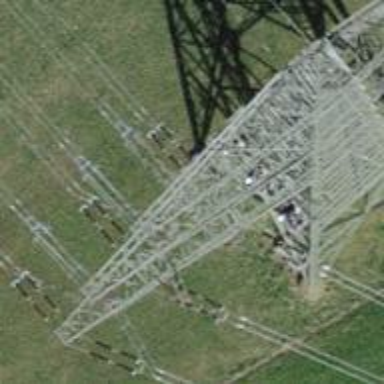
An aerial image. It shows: View of power line with quad and double wires.